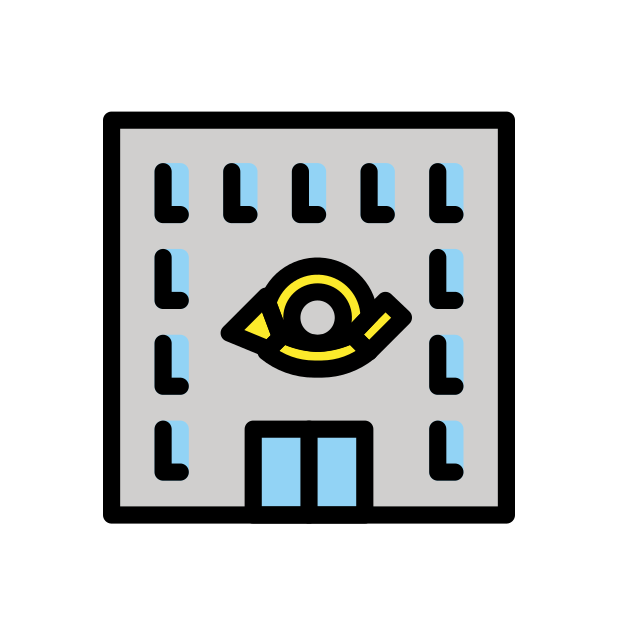
Emoji: 🏤
Name: european post office
Unicode: 0x1f3e4